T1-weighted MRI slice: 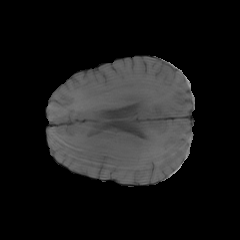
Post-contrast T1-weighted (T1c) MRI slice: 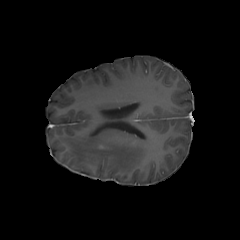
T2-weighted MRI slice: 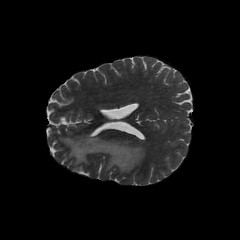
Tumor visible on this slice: yes